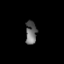
Tissue: prostate
Cell type: Epithelial cells
Senescence score: 0.3239
Nuclear area (px): 252
Mean DAPI intensity: 103.167